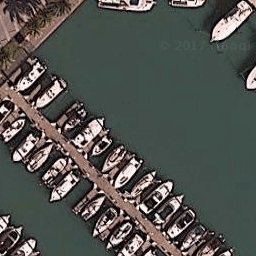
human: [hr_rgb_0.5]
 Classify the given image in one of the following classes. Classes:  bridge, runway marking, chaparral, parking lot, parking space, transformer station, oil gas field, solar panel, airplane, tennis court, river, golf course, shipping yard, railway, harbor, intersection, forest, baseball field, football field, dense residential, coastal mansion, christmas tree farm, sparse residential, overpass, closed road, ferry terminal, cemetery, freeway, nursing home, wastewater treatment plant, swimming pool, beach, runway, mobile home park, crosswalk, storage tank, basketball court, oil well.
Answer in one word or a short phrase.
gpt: harbor